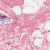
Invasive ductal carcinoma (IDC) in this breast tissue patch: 0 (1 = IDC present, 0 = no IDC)